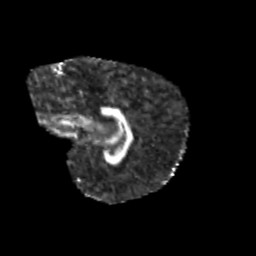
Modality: FA
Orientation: sagittal
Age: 9
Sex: female
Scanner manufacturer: siemens
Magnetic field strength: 3 T
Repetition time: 3.8 s
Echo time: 0.07 s